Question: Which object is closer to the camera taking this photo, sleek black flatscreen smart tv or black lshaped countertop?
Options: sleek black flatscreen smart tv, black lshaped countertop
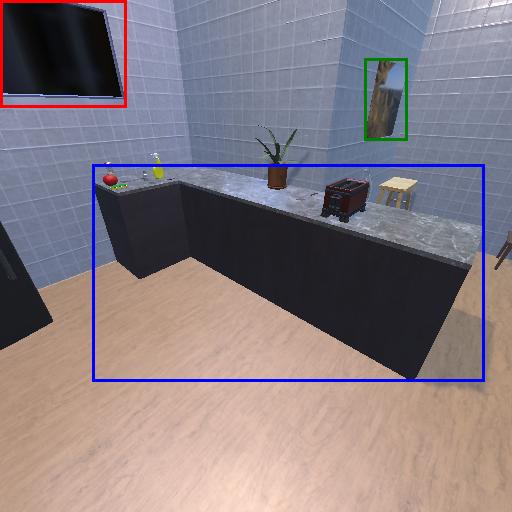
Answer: sleek black flatscreen smart tv